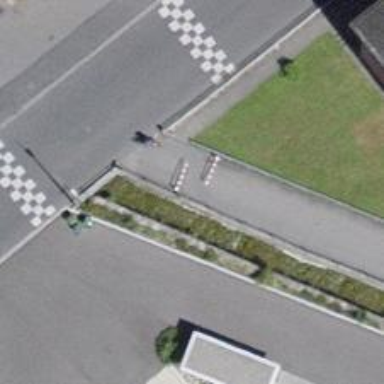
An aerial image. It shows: Cycle barrier.